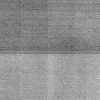
Atmospheric dust classification: dusty